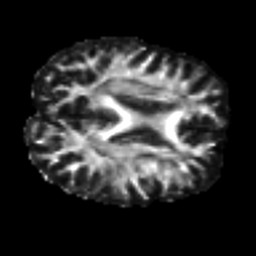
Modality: FA
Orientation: axial
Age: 31
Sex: female
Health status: healthy
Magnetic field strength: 3 T
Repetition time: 7 s
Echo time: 0.0926 s